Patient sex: F
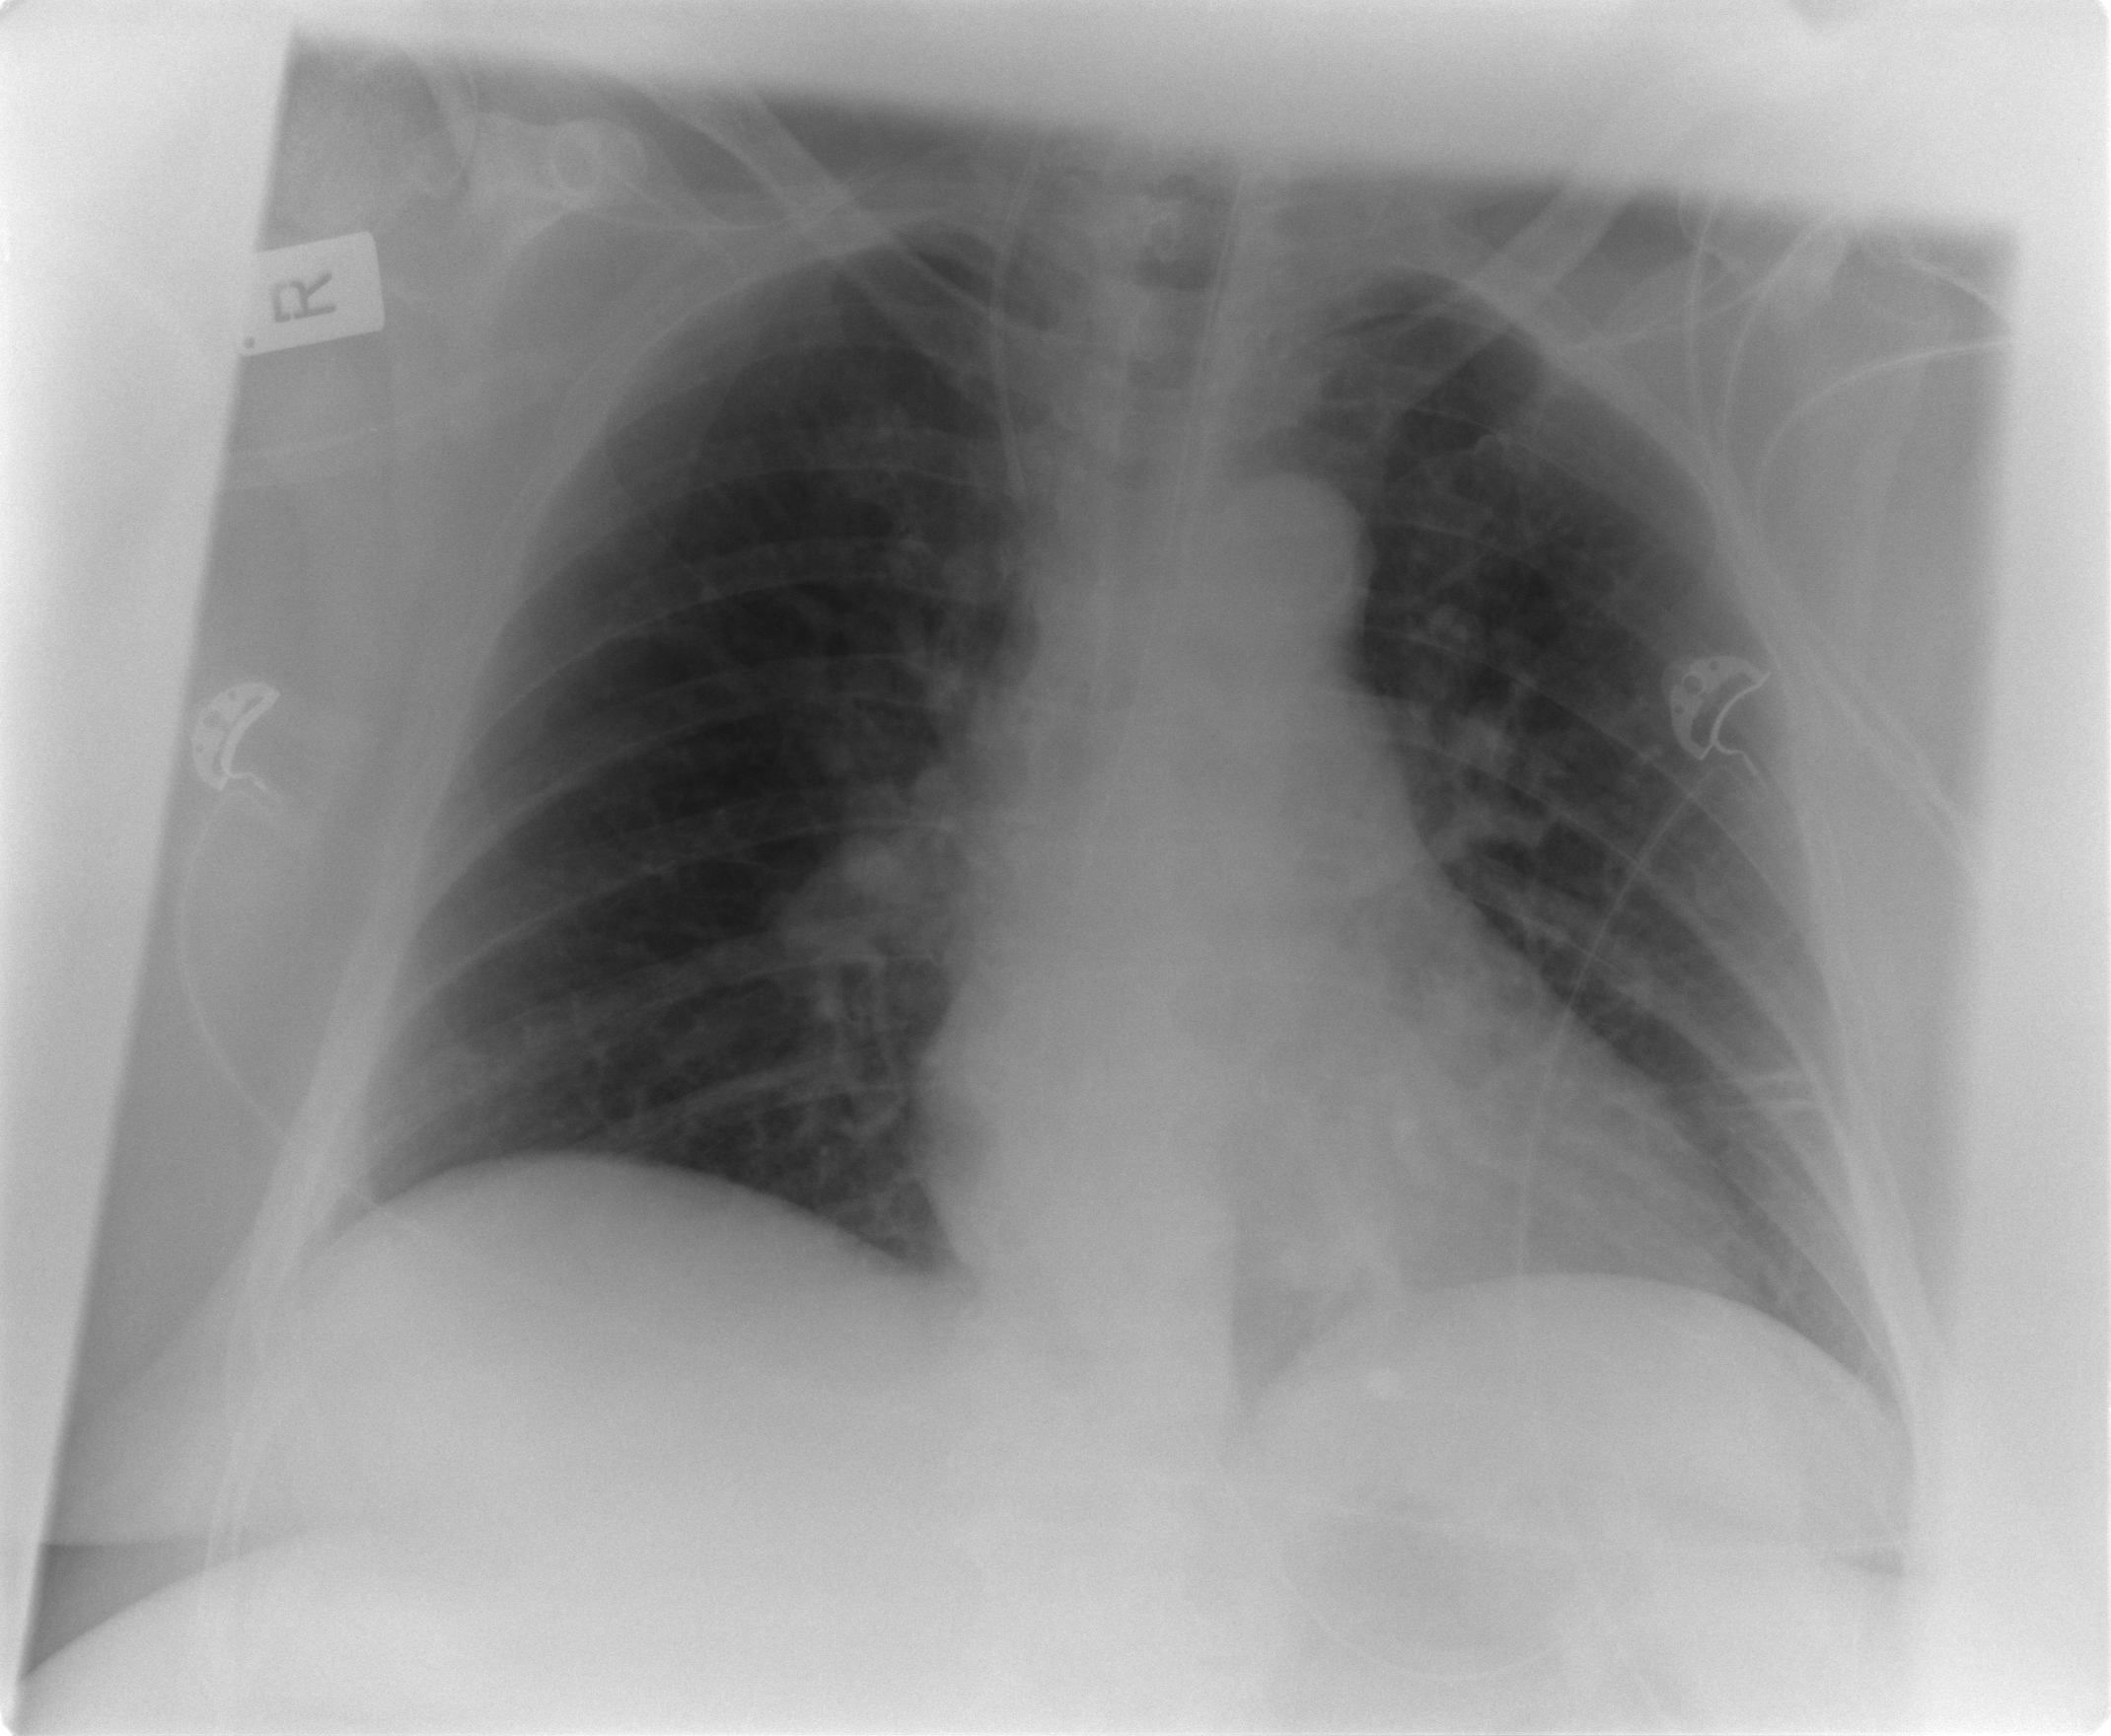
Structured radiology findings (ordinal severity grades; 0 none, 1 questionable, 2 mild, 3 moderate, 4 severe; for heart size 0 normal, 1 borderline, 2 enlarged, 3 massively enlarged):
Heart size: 1
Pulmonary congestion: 2
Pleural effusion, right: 0
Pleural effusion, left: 0
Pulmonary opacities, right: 0
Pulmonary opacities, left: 1
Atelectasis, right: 0
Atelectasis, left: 2